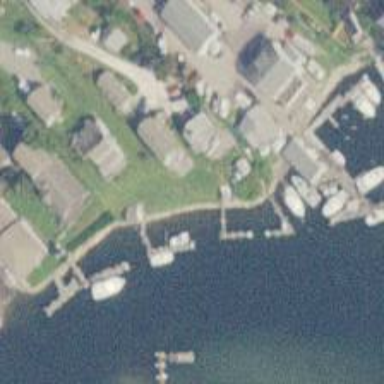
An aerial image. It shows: Man-made pier.